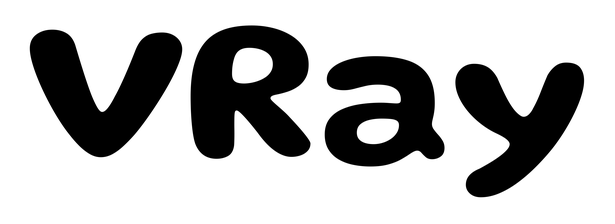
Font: Gluten_SemiBold